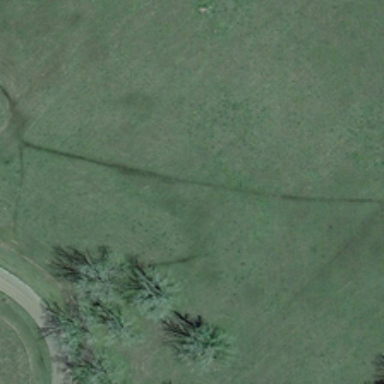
The meadow is green ,smooth and endless .